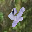
Label: 4